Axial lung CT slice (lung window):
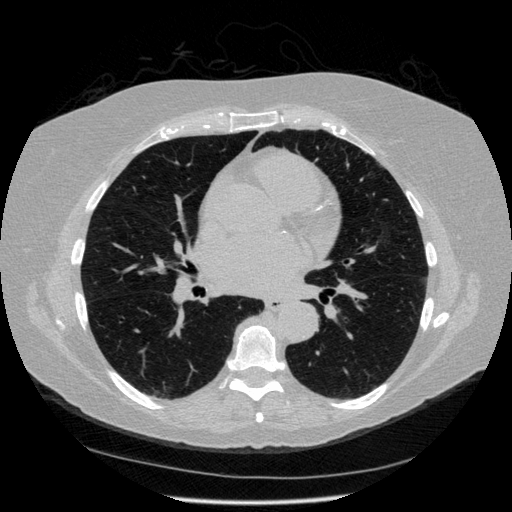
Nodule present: no